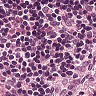
Metastatic tissue present: no